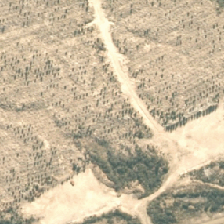
Land cover: harvested_forest